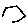
Label: hexagon